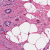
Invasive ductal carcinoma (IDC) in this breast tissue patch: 0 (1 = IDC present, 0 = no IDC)